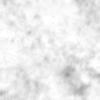
Label: no_change